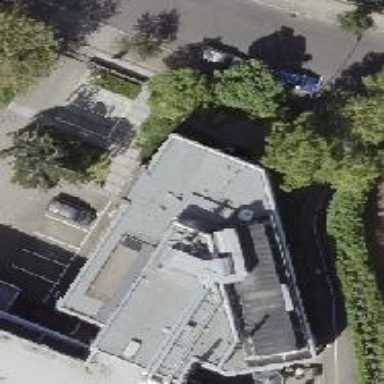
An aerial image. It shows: Commercial building.